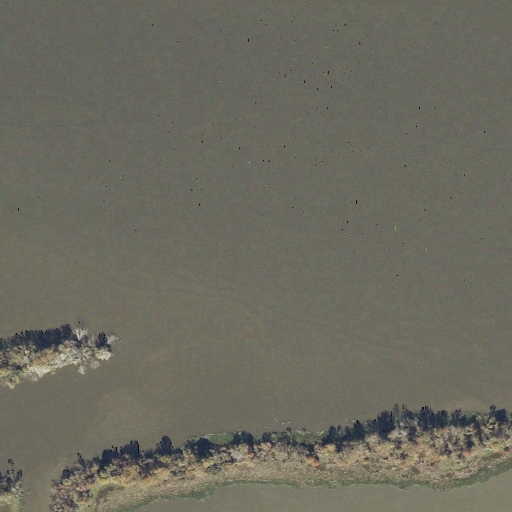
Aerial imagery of bar in Alabama named Nixon and McGuire Bar (historical) containing open water, woody wetlands, herbaceous wetlands, and grassland